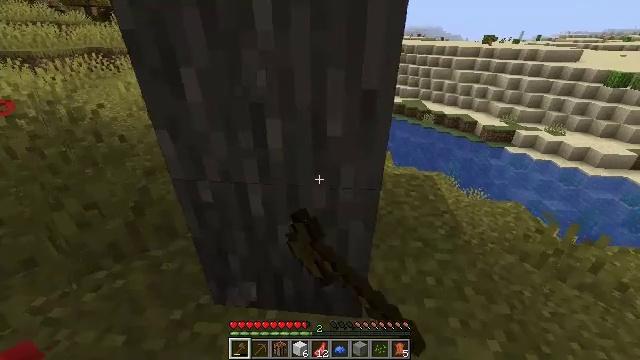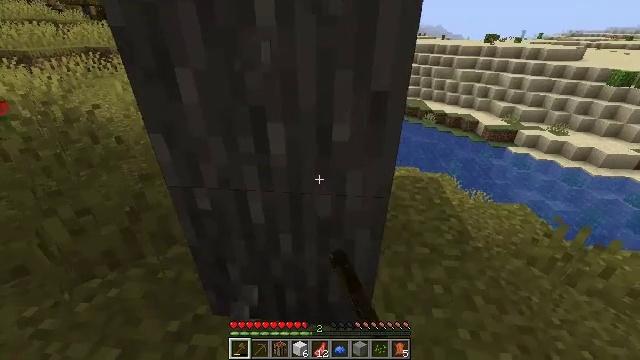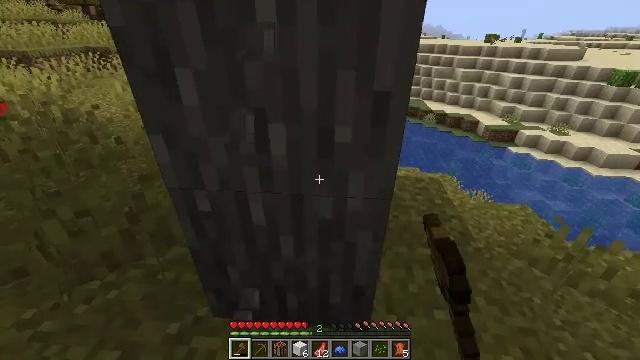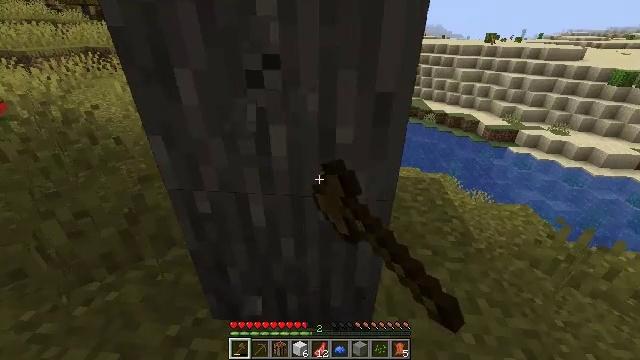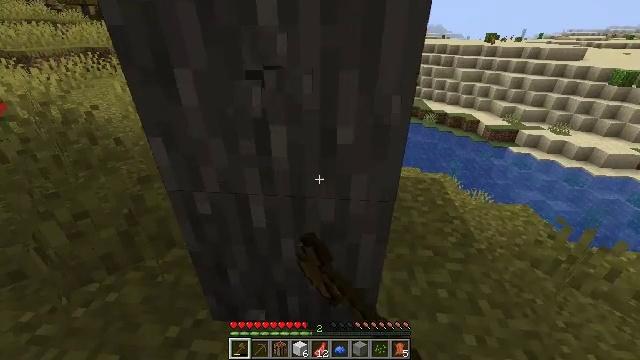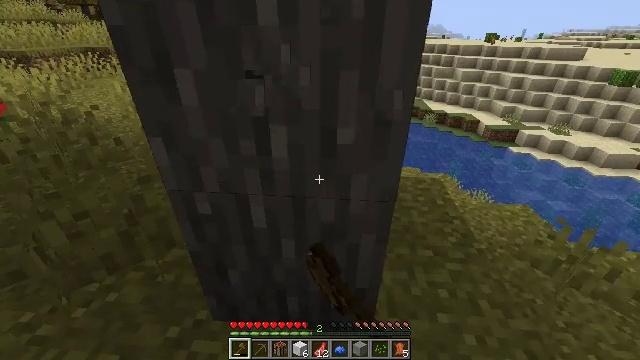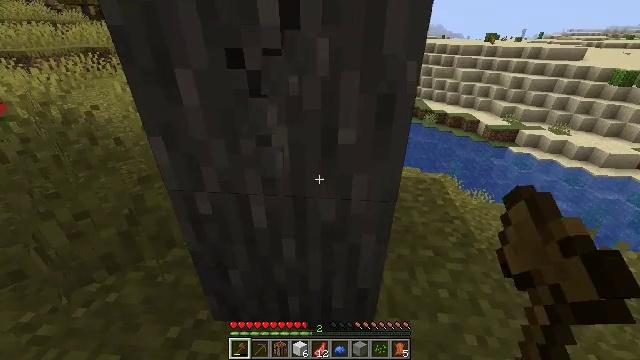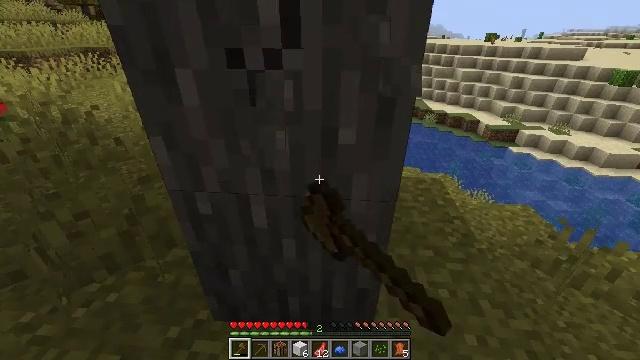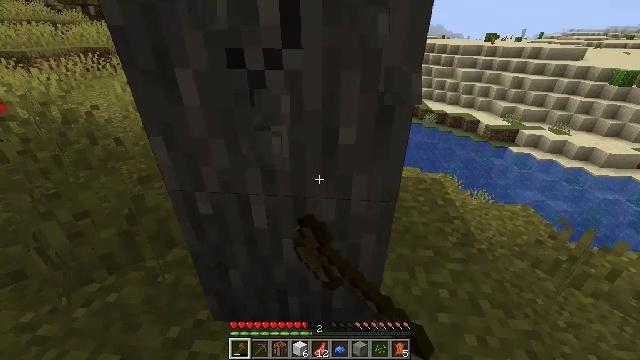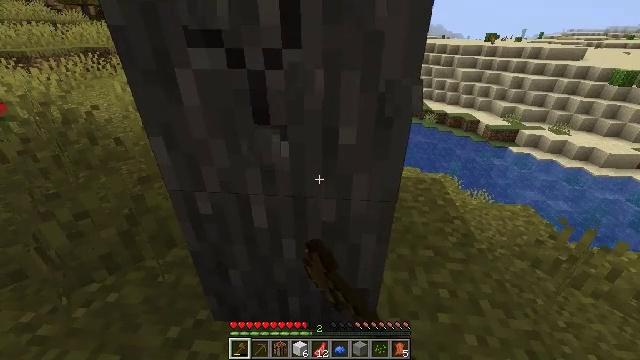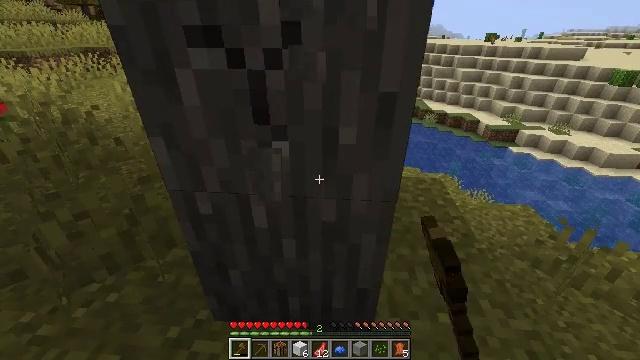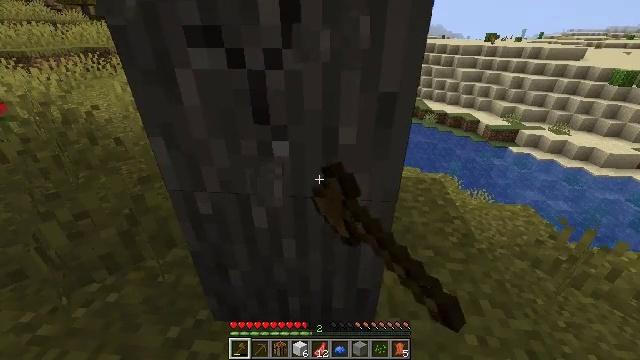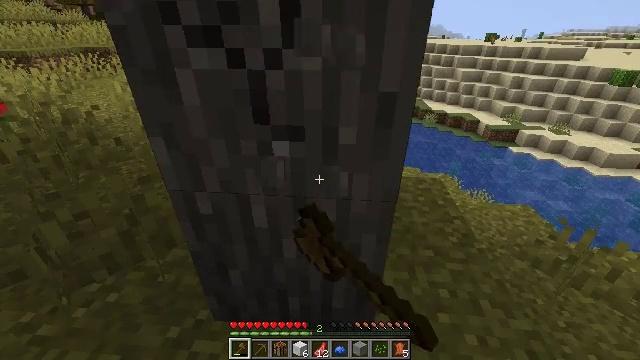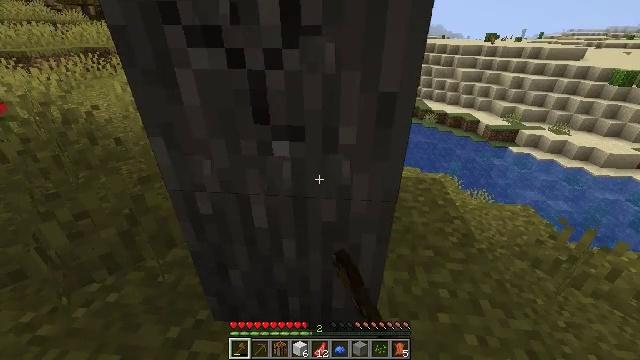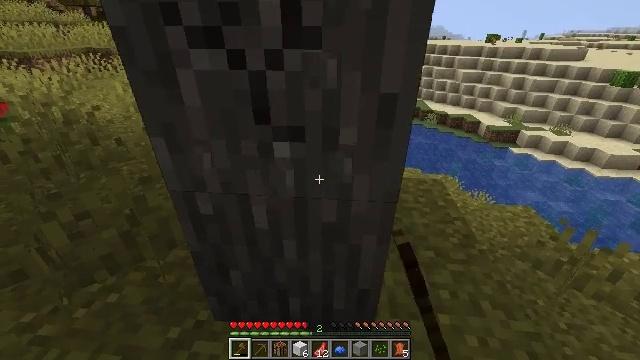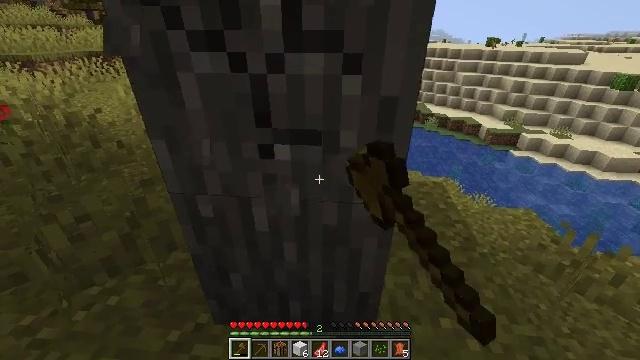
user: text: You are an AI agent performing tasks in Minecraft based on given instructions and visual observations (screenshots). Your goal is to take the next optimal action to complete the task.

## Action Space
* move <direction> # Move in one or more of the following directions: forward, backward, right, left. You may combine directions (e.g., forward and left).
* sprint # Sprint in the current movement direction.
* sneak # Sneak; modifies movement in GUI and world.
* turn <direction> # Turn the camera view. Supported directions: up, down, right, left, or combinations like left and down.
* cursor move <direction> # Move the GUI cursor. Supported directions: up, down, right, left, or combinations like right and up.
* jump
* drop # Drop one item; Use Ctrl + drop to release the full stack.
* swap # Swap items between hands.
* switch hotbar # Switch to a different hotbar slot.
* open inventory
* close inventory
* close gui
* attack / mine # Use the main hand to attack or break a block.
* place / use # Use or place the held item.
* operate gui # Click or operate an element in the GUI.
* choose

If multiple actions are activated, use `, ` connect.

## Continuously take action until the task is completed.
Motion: motion action
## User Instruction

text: Gather the acacia log for building.
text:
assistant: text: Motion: attack / mine
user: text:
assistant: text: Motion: attack / mine
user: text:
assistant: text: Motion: attack / mine
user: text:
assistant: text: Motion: attack / mine
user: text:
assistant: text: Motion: attack / mine
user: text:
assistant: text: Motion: attack / mine
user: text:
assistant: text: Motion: attack / mine
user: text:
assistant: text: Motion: attack / mine
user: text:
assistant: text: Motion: attack / mine
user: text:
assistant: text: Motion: attack / mine
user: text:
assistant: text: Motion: attack / mine
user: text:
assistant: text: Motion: attack / mine
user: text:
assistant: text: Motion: attack / mine
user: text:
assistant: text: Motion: attack / mine
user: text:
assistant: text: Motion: attack / mine
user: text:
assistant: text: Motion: attack / mine
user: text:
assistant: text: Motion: attack / mine
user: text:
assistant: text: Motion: attack / mine
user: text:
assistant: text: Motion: attack / mine
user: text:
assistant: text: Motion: attack / mine
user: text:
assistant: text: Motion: attack / mine
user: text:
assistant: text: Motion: attack / mine
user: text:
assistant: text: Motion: attack / mine
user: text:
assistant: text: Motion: attack / mine
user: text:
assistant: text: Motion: attack / mine
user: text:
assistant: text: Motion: attack / mine
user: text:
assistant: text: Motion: attack / mine
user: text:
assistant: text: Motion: attack / mine
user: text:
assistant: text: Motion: attack / mine
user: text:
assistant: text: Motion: attack / mine